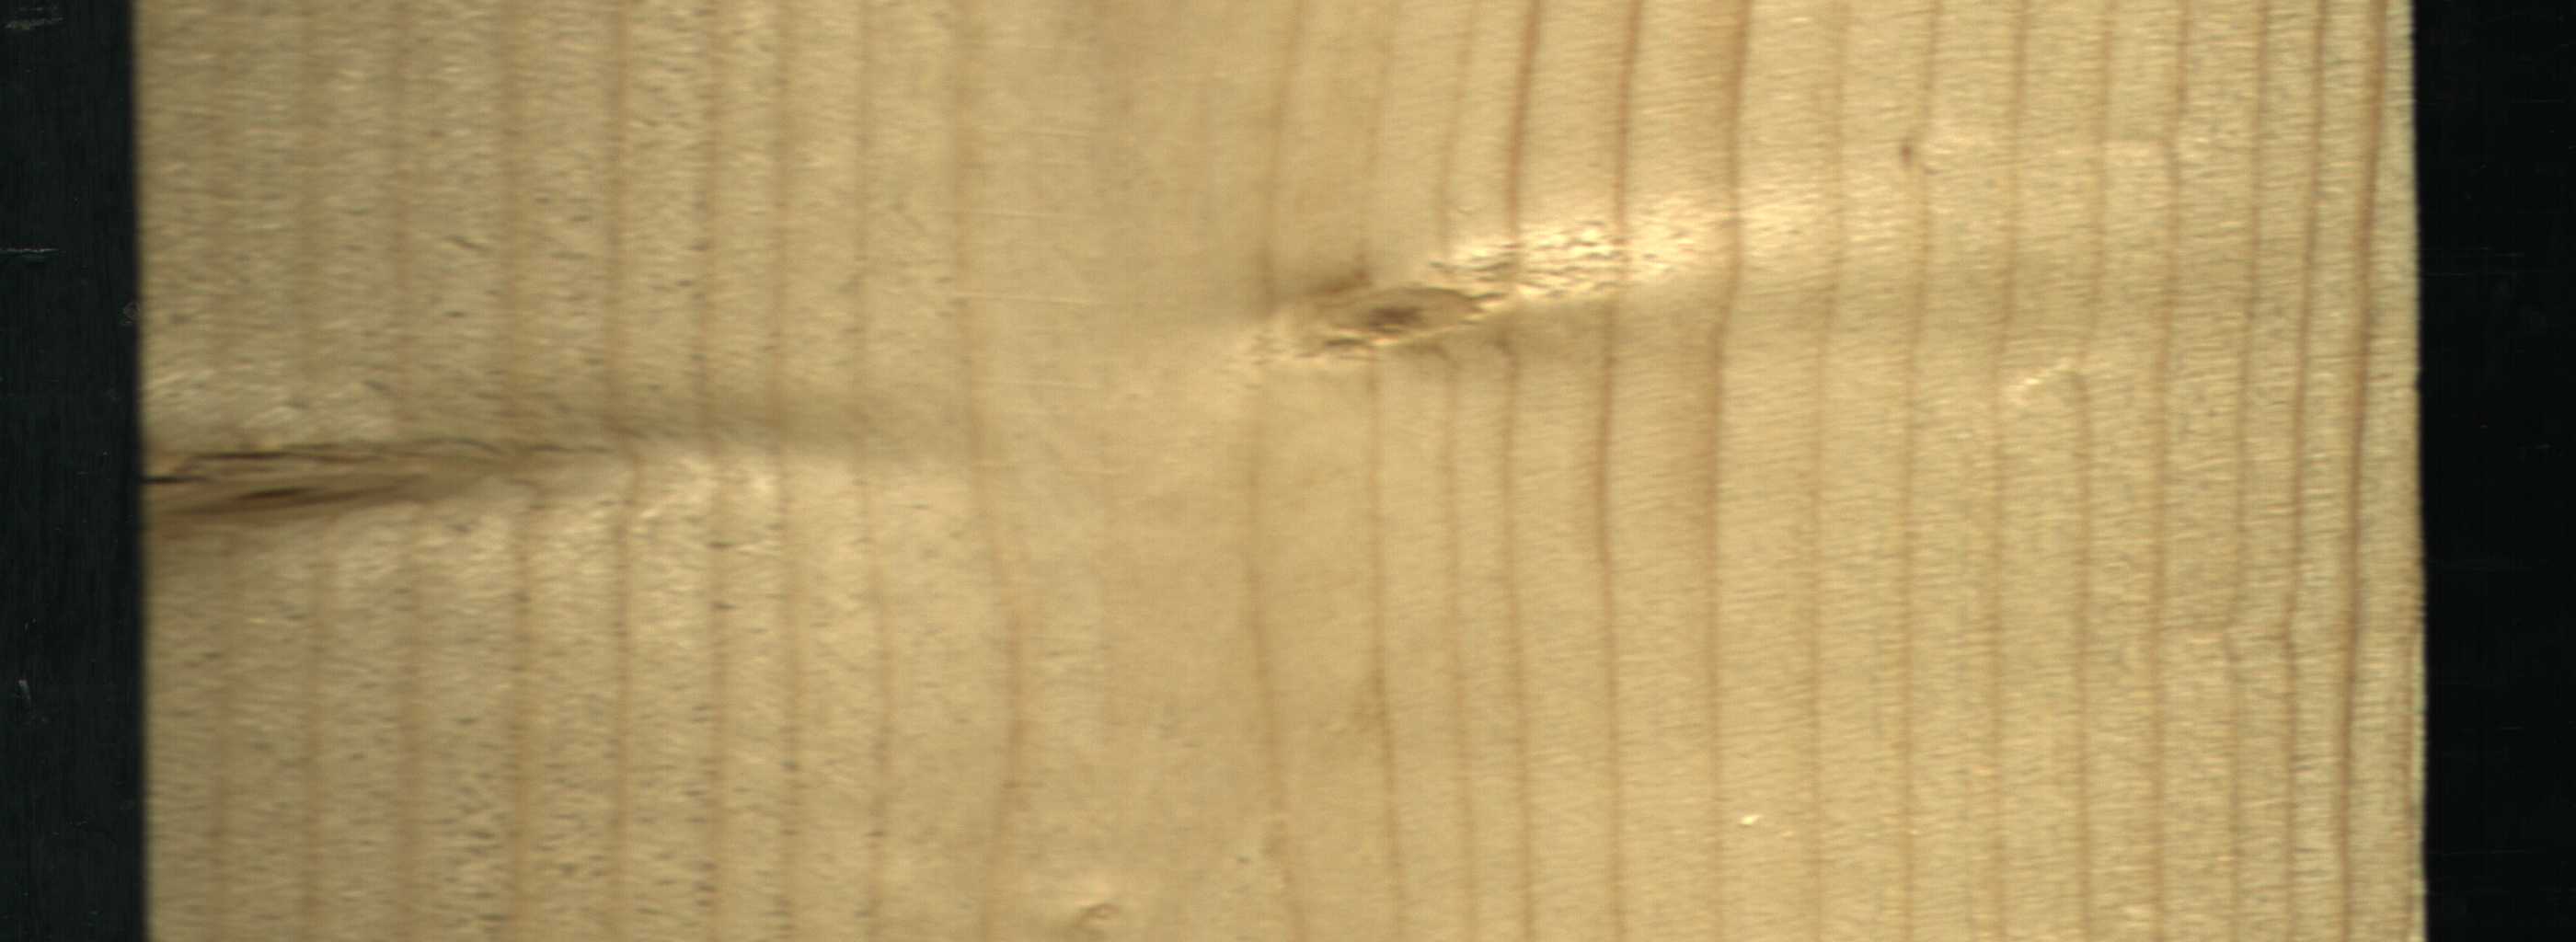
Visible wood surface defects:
Live_Knot
Live_Knot